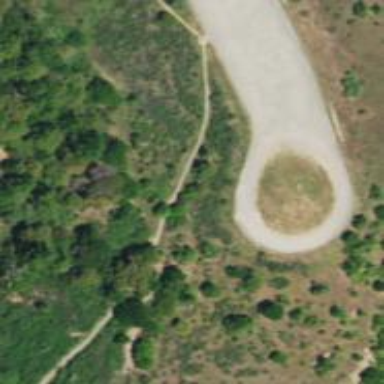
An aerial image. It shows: Path.